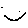
Label: smiley face